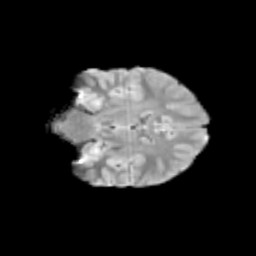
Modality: T2w
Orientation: coronal
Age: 11
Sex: female
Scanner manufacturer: siemens
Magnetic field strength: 3 T
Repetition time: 3.8 s
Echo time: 0.07 s